Question: I have installed and configured SSRS using SharePoint integrated deployment mode and have been able to successfully run a report from SharePoint. I created a custom deployment application that will upload all reports and datasets as well as create all data sources and make the proper connections between them when necessary.
I have one report that failed and I need to manually mess with the reports connection to a data source but I found that the drop down does not contain the options to let me manage its shared data sources (see example below).
In this image you can see the option that I am missing. Please excuse the colors, this is the best image I could find online in a pinch.

This is only happening in one environment so there must be a configuration change I am not thinking of to show these options. Here are the things I have already checked:
1. The account I am using is in the sites Owners group and has full control of everything, including the report file.
2. The item is being uploaded as a Document content type for some reason, but I edited properties and changed that to Report Builder Report content type.
3. The Report Server Integration site collection feature has been activated.
4. All of the Reporting Service content types have been added to the list.
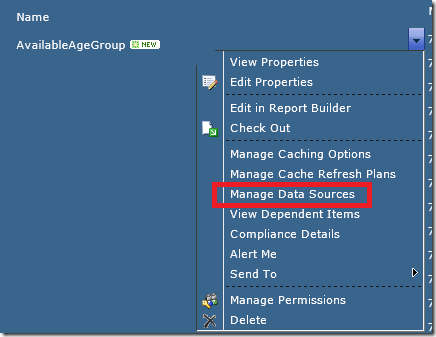
Answer: So this turned out to be caused by one of our customizations. We had an old custom javascript function that was named the same as a SharePoint javascript function that has something to do with those drop down actions. Hope this helps someone else.